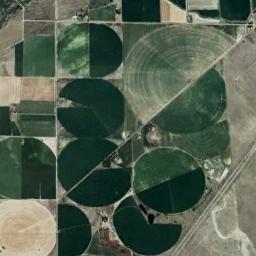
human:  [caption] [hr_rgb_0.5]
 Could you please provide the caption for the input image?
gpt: A few green and tan mixed circular fields with full, Semi and semi-circle shapes .

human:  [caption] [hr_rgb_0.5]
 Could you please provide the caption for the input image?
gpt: Several dark green circular or fan-shaped farmlands with different radii and radians are surrounded by some other shapes of farmlands and some roads beside .

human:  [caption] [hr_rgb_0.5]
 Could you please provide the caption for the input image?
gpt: There are some green circle farmland and square farmland .

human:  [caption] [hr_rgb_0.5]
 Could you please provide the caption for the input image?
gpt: Round green fields are the same size .

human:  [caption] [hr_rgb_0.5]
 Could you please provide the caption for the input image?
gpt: There are some circular farmlands of different sizes .